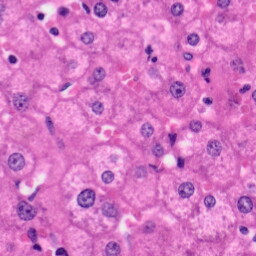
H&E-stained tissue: Liver